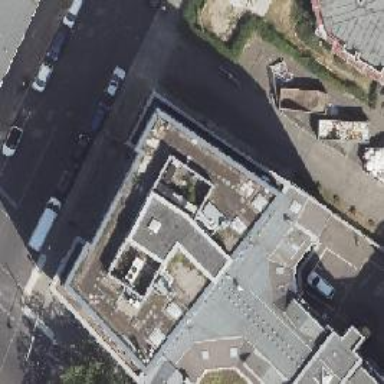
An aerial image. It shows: Building with flat roof.